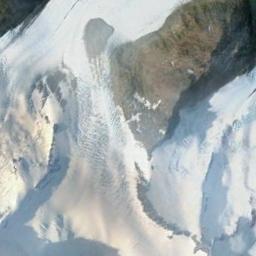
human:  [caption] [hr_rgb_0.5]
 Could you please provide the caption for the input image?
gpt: The snow berg is consist of bare land and white snow .

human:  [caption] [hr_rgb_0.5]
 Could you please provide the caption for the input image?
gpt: The snowberg is partly covered with snow and ice .

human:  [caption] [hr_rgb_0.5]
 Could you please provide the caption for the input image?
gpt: The ground on the snowberg is uneven .

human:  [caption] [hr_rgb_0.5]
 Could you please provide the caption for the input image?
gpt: A snow-covered mountain covered in large areas .

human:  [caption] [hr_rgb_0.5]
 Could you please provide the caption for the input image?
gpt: There are much snow on the snowberg .